Field crop: tomato
Growth stage: 1
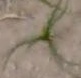
Species: cyperus